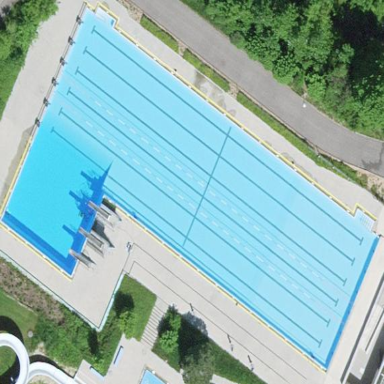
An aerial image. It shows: Swimming pool area designated for leisure and sport.